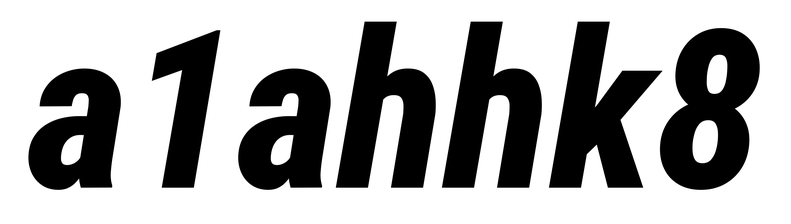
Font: Roboto-Italic_Condensed_ExtraBold_Italic